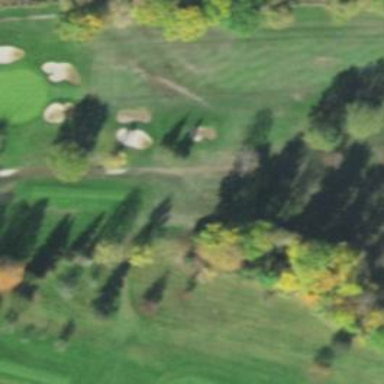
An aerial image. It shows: Pathway for golfing.